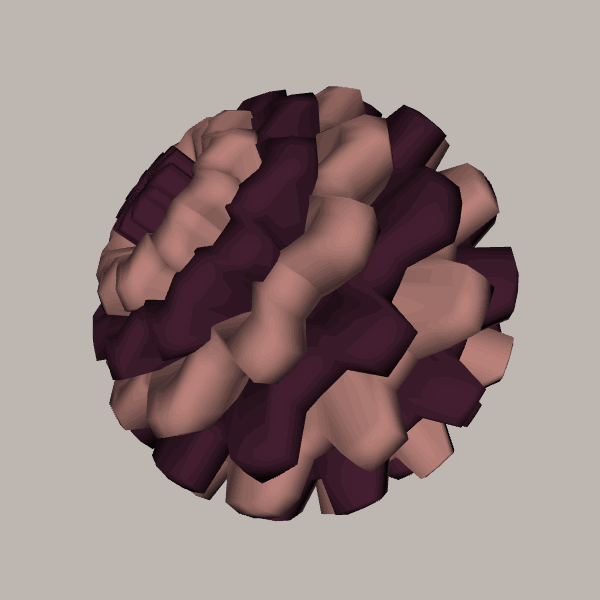
Background: light